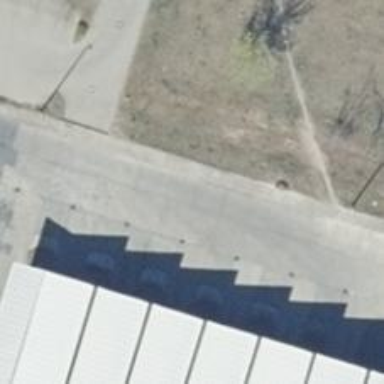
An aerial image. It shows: Alley with concrete plates surface.